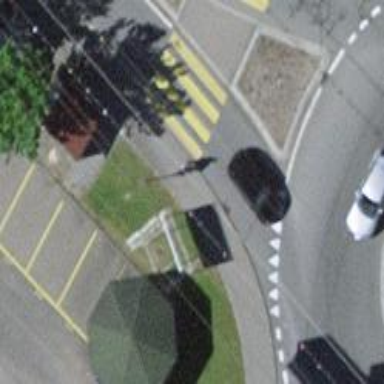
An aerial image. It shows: Footway with zebra crossing.